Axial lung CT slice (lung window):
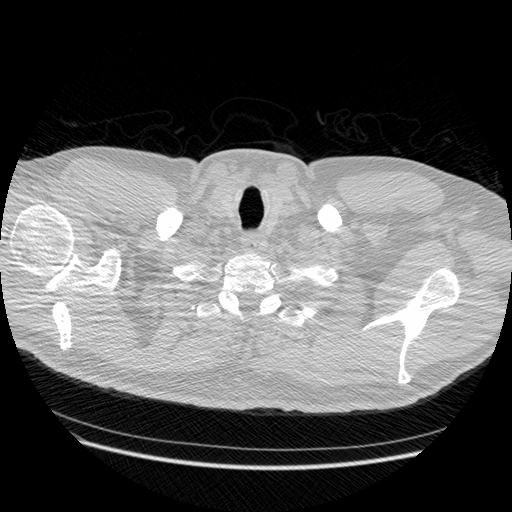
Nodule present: no